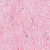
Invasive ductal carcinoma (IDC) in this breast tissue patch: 0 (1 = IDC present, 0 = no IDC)